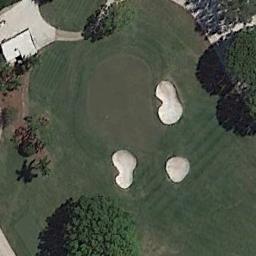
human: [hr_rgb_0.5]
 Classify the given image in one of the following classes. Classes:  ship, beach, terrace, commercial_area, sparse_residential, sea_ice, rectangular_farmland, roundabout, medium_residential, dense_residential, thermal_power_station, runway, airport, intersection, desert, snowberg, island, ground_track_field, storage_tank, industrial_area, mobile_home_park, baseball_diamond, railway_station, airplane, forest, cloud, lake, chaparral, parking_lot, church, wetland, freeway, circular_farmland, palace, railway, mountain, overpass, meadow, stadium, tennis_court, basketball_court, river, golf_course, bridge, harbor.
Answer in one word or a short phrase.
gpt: golf_course